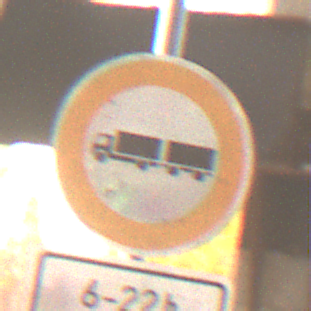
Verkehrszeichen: VerbotLastkraftwagenMitAnhaenger
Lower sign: ZeitangabenMitBeschraenkungAufWochentage4
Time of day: SunriseSunset
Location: Roofed (Suburban)
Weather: Clear
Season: NotSpecified
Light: Natural